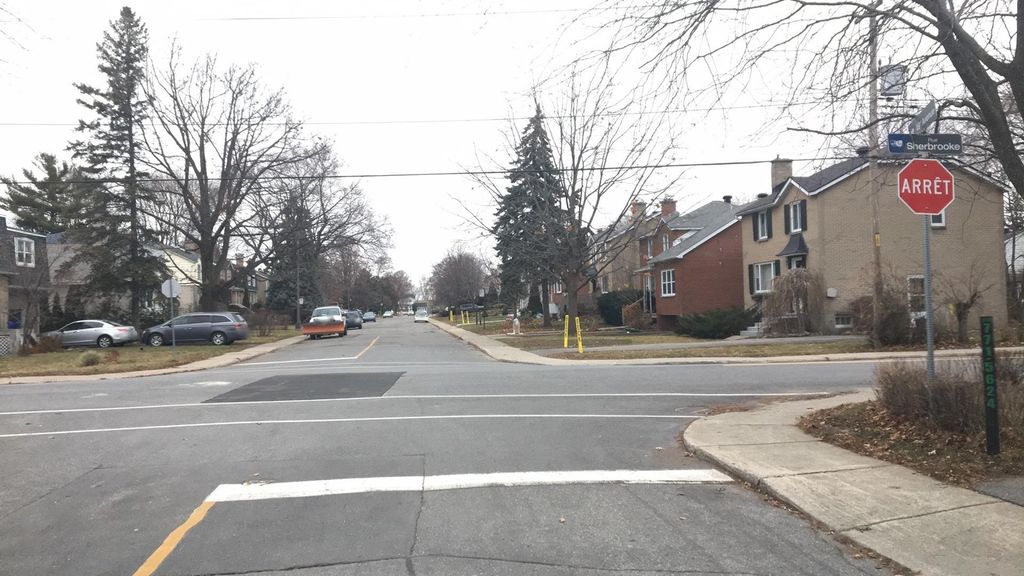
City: montreal